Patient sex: M
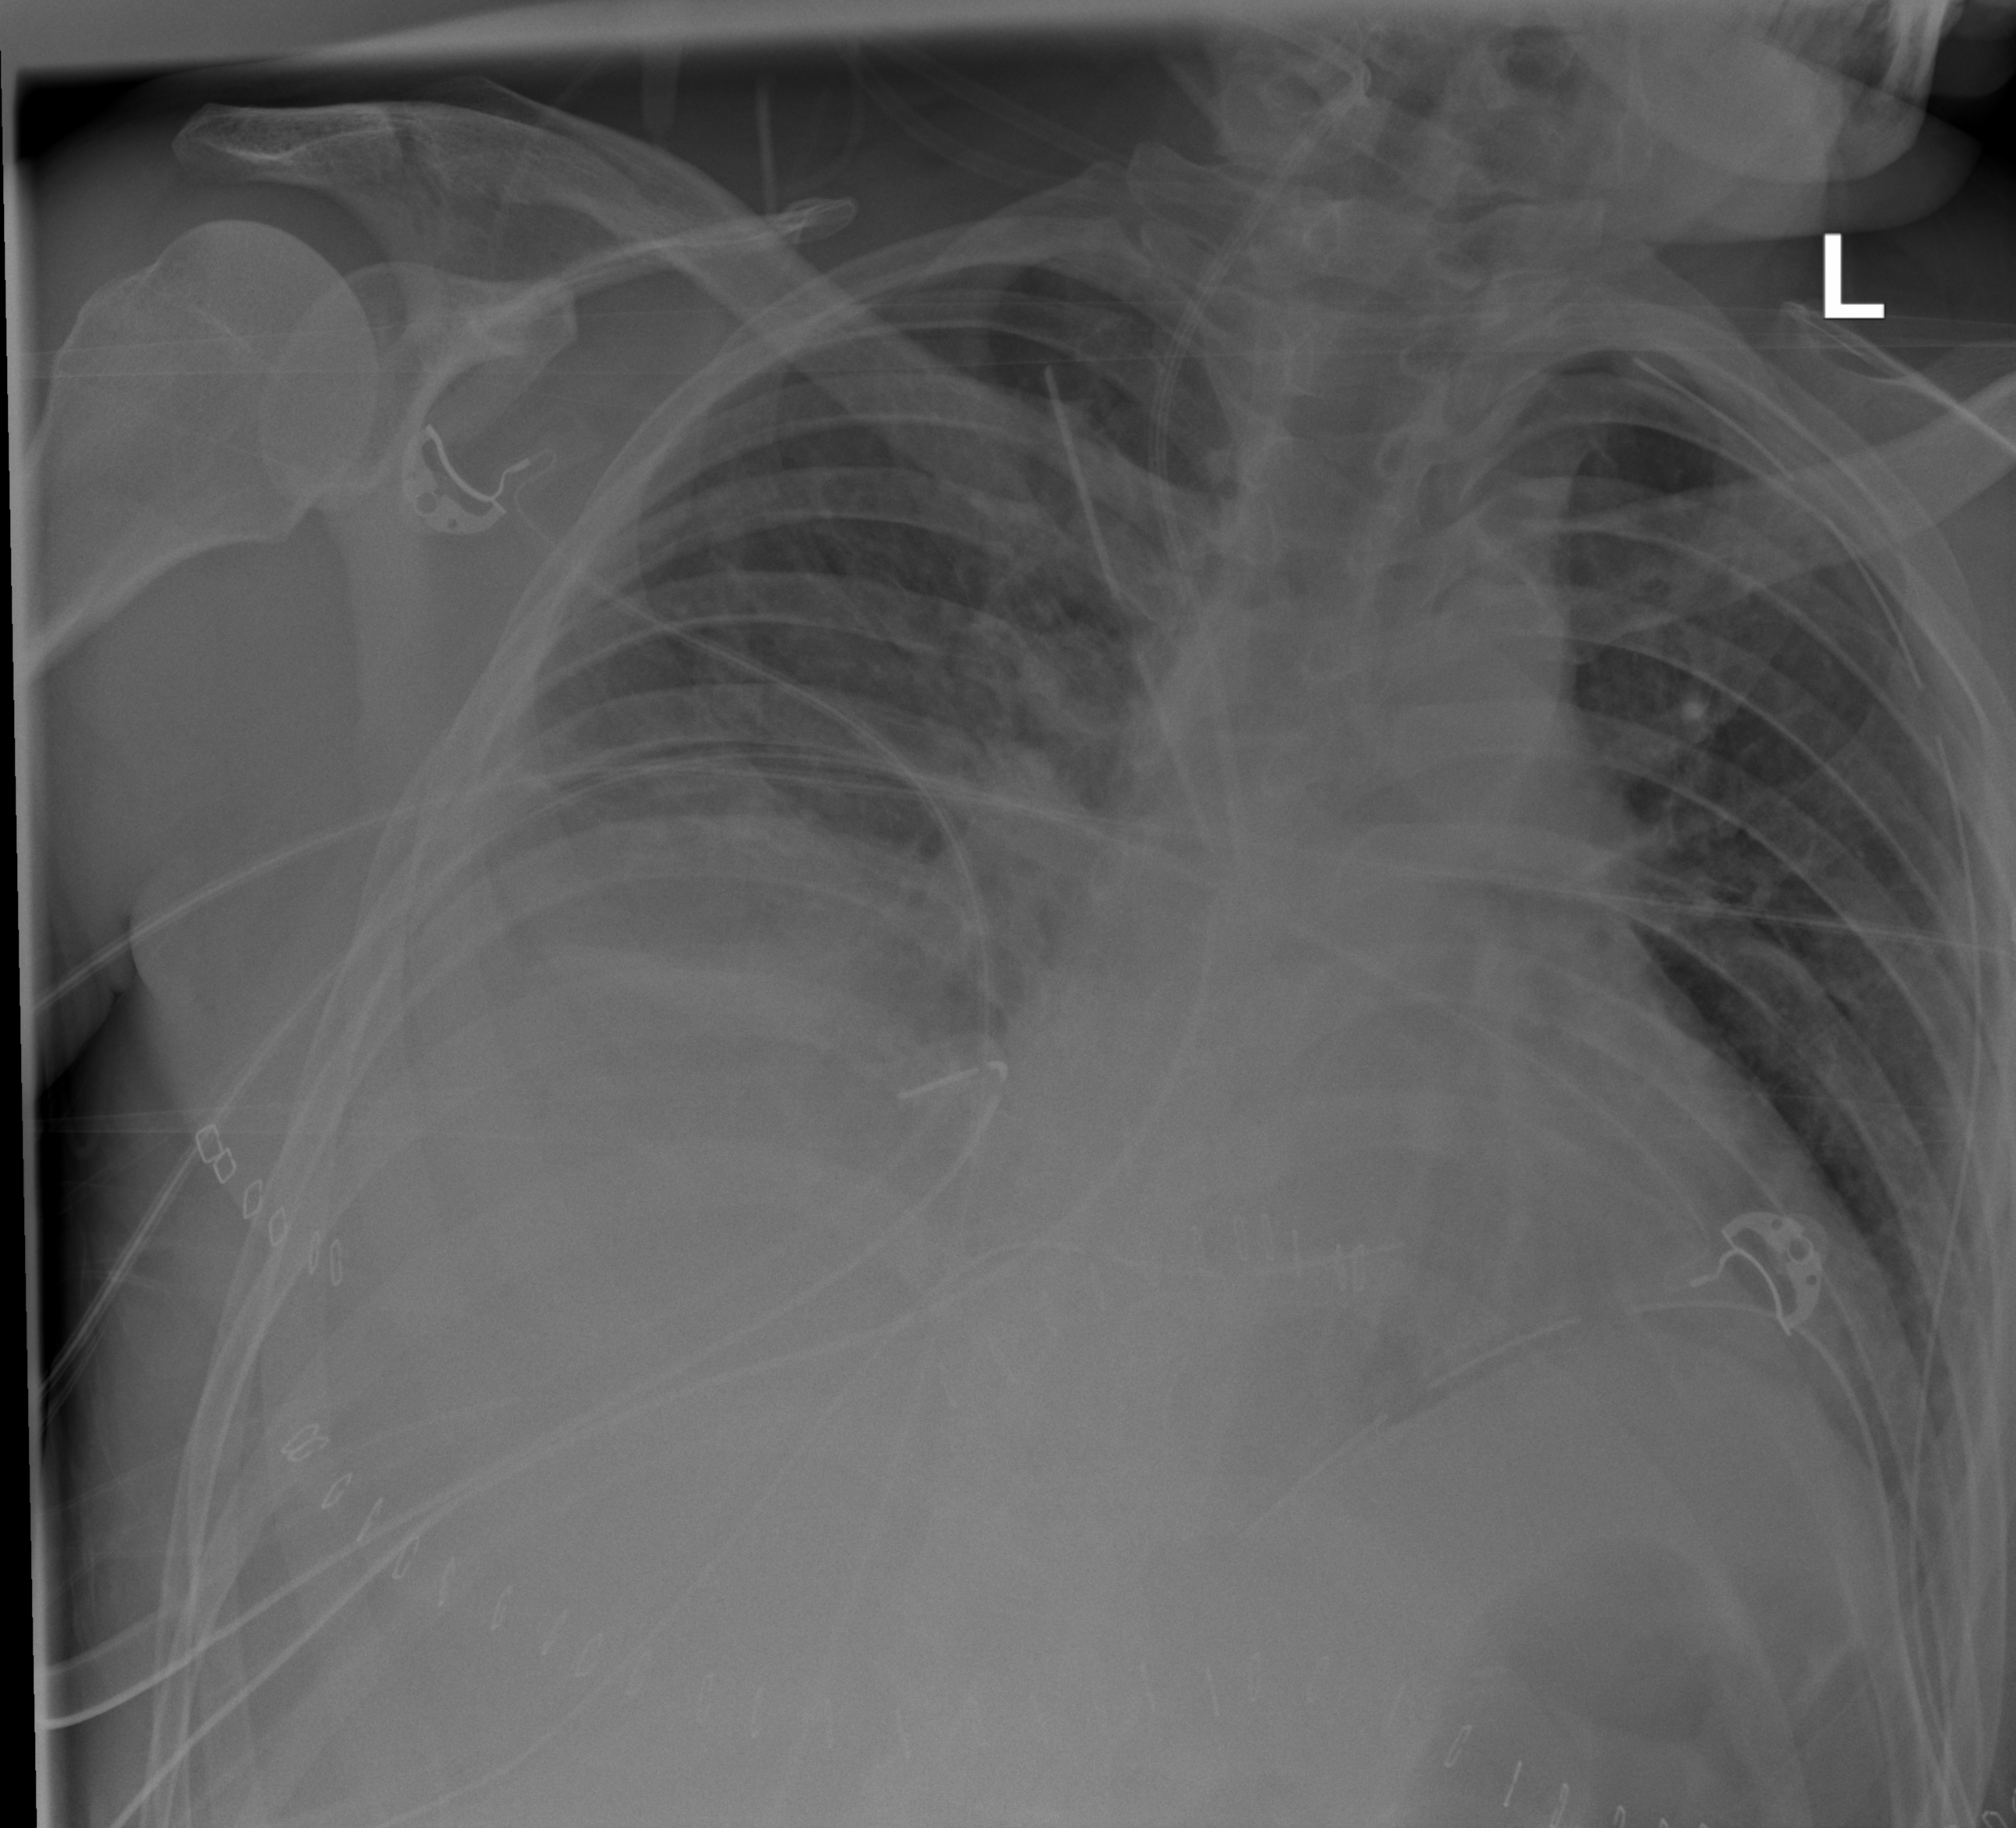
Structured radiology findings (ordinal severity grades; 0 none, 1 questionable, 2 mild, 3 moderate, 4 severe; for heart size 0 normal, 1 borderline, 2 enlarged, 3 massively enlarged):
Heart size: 2
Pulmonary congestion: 1
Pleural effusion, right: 3
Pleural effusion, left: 2
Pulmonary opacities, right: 2
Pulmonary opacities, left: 0
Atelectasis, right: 3
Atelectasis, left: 2